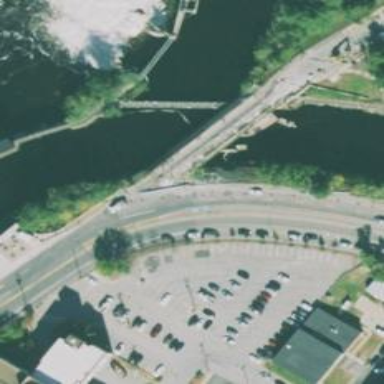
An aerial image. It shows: Lock gate along waterway.